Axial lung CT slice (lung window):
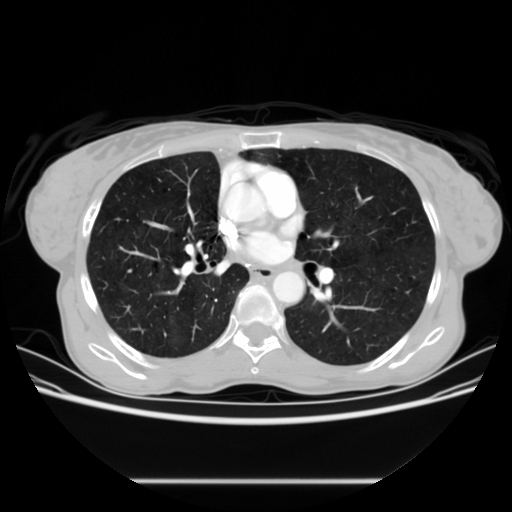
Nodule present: no